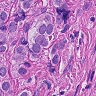
Metastatic tissue present: yes